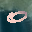
Label: 0